Question: Opera has unacceptable rendering of image-bullet positioning of list items.
<URL>
'''
/* body {line-height:150%;} */
ul {list-style: none outside url('img/bullet-lilac.gif');
'''
'''
<ul>
<li><a href="">Ut enim ad minim veniam</a></li>
<li>Sample item</li>
</ul>
'''
Bullets in 'Opera' are indented to top of the line. That's too bad. Is there any solutions of some kind of hacks?
Not interested in 'background-image' tricks.
. 'Opera' on background, 'Chrome' on foreground

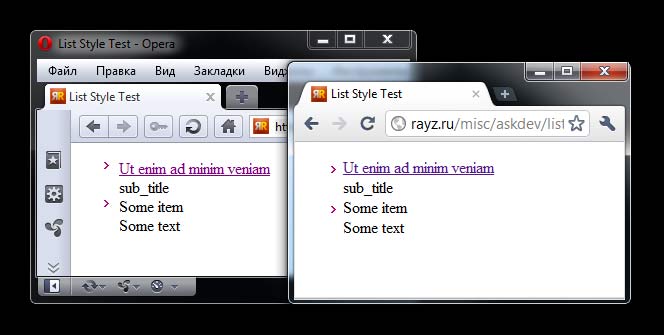
Answer: 1. add a line-height (in em) on the li (you will have to try different values to find the right one)
2. now the bullets are centered but the lis overlap each other
3. add padding:X 0; on the li where X is a value in em
In your case here's the emended css:
'''
ul {list-style: none outside url('http://rayz.ru/misc/askdev/list-style-image/pic1.gif')}
li {line-height:0.8em;padding:0.3em 0}
'''
Which Opera version(s) are you targeting? (if it's OP11 use <URL>